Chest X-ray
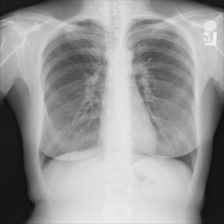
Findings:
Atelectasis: negative
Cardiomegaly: negative
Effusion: negative
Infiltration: negative
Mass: negative
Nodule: negative
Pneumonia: negative
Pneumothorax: negative
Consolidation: negative
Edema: negative
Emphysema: negative
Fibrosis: negative
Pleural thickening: negative
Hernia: negative